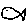
Label: fish